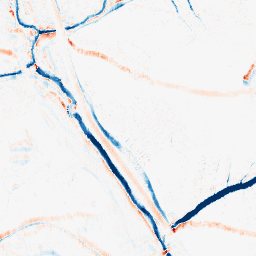
Category: morphological
Decomposition family: morphological_ellipse
Decomposition parameters: operation: average
width: 10
height: 5
Upsampling method: quartic
Upsampling parameters: scale: 8
Upsampling scale: 8